Question: Any ideas why this would be happening? Corrupt directory perhaps? I did a lot of copying back and forth with these files.

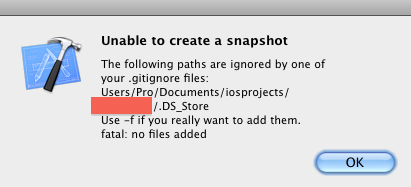
Answer: That's a really strange XCode issue, but I believe you can resolve it by deleting the '.DS_Store' file it complains about. ('.DS_Store' files are something like Finder image caches and can be safely removed)
The '.DS_Store' files are hidden by default, so the easiest way to remove them is using the Terminal, 'rm <path to file>', you can use 'TAB' key to autocomplete path.